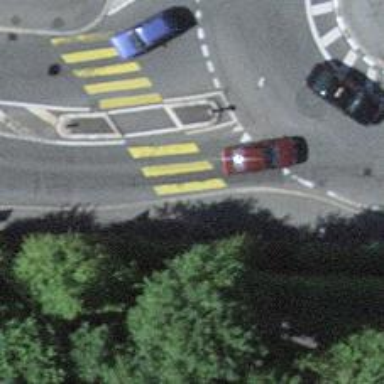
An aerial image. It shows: Kerb serving as barrier.